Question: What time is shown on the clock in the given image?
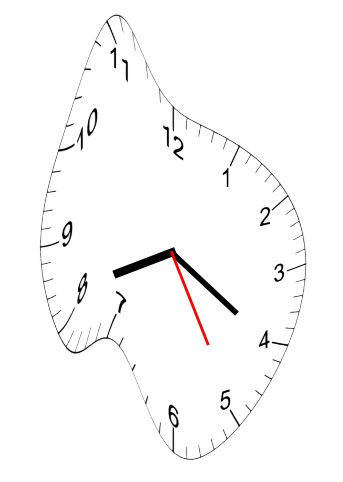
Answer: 08:20:25